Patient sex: M
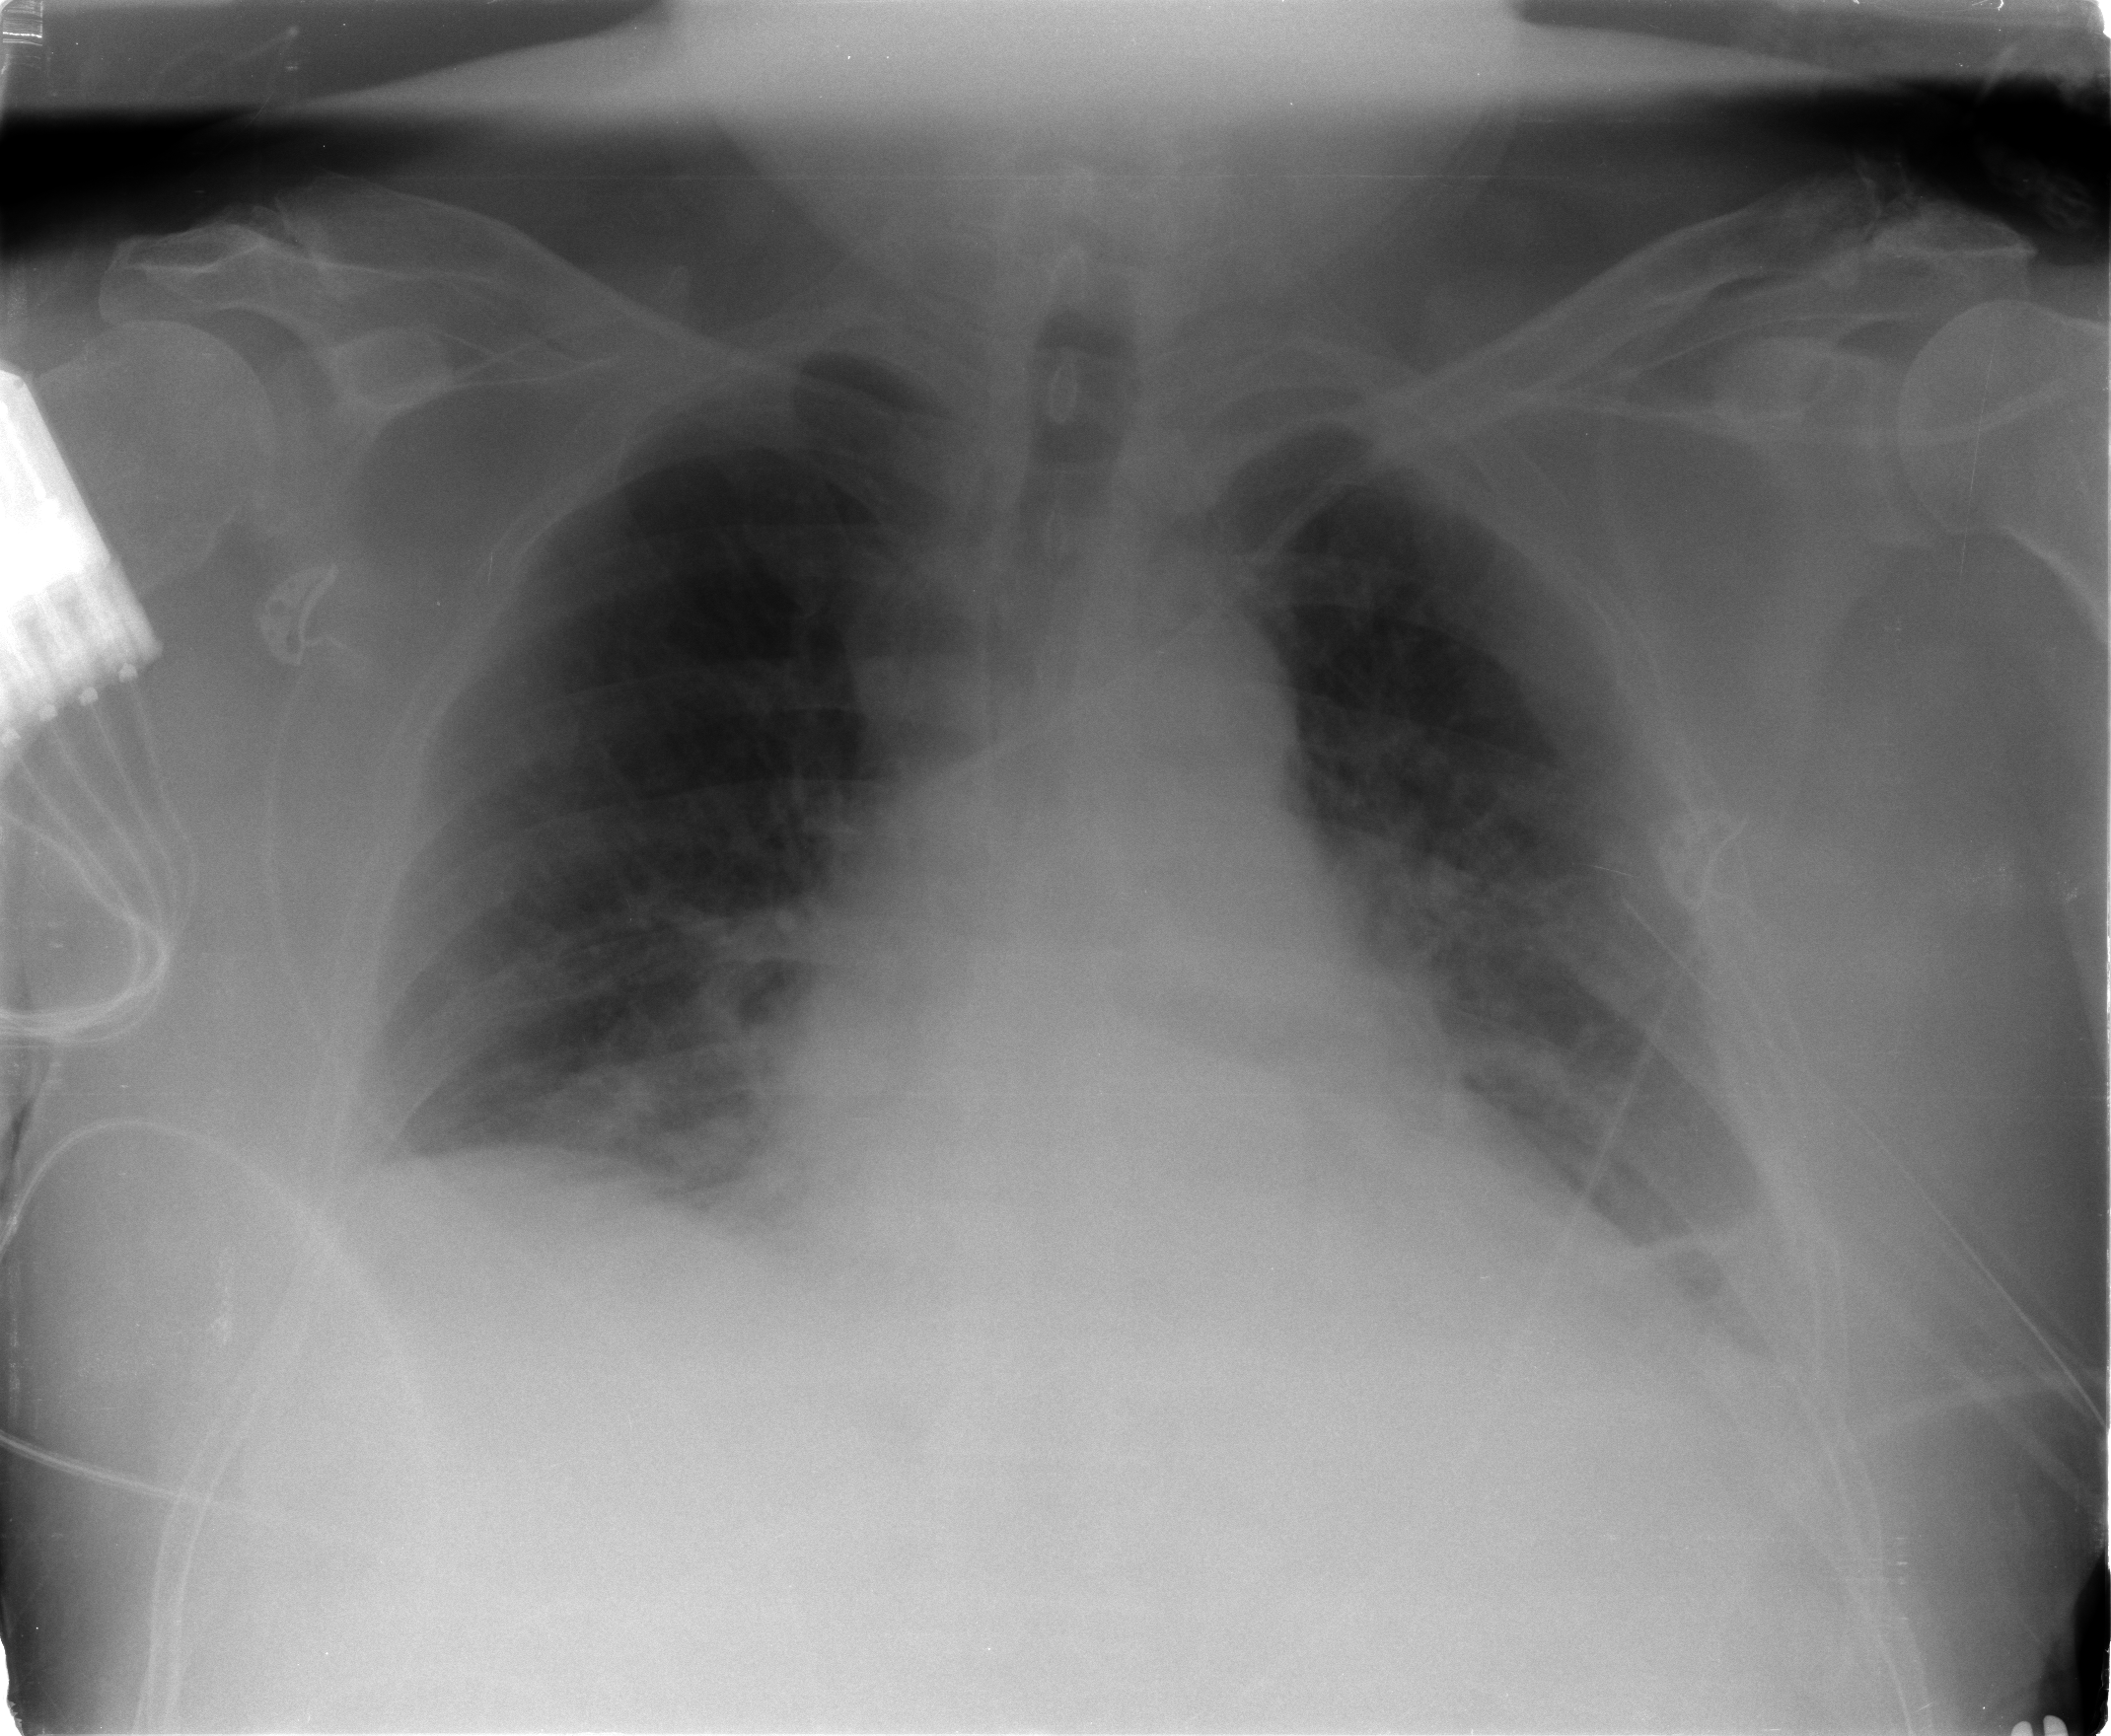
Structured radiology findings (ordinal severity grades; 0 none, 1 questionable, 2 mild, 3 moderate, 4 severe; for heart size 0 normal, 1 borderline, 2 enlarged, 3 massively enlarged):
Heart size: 2
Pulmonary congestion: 2
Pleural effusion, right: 2
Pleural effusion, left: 2
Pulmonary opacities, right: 1
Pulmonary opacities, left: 0
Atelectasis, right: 2
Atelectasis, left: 2